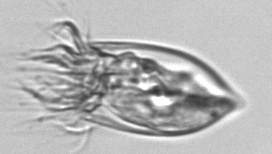
Label: Tintinnina